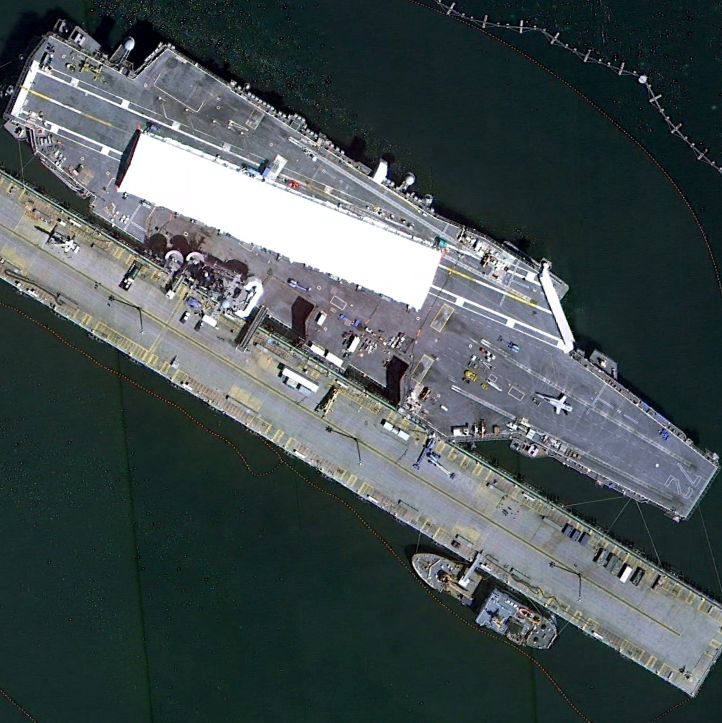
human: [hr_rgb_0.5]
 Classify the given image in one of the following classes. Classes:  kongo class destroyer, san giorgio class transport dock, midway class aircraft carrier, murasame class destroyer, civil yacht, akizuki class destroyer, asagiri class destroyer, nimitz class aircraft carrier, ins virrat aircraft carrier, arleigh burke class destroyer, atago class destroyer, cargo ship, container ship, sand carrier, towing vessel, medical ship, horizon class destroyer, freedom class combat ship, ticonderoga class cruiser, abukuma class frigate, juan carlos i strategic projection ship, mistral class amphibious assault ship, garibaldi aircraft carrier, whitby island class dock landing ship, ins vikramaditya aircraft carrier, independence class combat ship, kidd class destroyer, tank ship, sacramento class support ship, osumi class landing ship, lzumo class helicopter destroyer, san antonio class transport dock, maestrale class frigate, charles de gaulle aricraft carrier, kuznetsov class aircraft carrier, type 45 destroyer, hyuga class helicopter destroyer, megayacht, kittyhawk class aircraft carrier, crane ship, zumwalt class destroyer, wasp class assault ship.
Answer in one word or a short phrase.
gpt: Nimitz class aircraft carrier